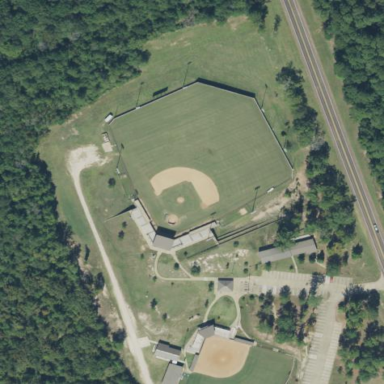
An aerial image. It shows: Sports center dedicated to baseball and softball activities.